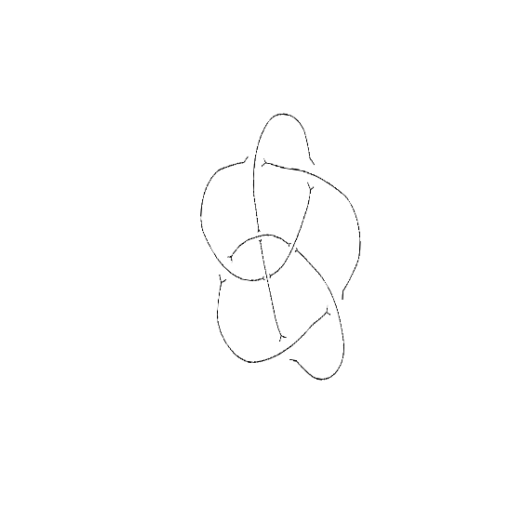
Crossing number: 8